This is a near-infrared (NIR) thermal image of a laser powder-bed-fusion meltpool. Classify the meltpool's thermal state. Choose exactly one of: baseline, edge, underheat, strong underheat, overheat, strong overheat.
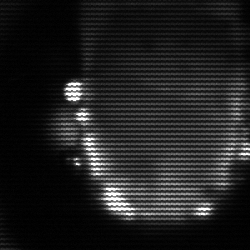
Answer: baseline